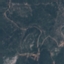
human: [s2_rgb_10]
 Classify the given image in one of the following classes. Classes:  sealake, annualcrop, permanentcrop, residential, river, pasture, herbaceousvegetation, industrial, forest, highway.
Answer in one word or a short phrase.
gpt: HerbaceousVegetation